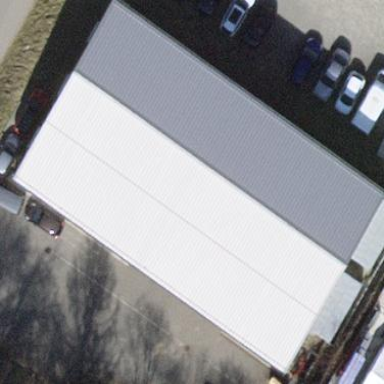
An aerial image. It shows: Industrial building with gabled roof.